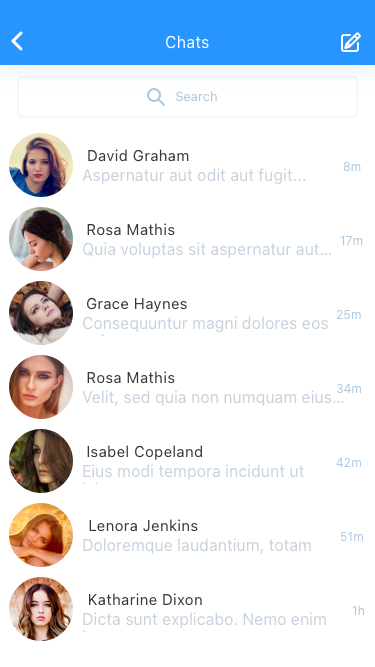
Text in this UI design:
Search
David Graham
8m
Aspernatur aut odit aut fugit...
Rosa Mathis
17m
Quia voluptas sit aspernatur aut…
Grace Haynes
25m
Consequuntur magni dolores eos qui…
Rosa Mathis
34m
Velit, sed quia non numquam eius…
Isabel Copeland
42m
Eius modi tempora incidunt ut labore…
Lenora Jenkins
51m
Doloremque laudantium, totam rem…
Katharine Dixon
1h
Dicta sunt explicabo. Nemo enim ipsam…